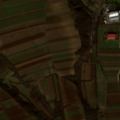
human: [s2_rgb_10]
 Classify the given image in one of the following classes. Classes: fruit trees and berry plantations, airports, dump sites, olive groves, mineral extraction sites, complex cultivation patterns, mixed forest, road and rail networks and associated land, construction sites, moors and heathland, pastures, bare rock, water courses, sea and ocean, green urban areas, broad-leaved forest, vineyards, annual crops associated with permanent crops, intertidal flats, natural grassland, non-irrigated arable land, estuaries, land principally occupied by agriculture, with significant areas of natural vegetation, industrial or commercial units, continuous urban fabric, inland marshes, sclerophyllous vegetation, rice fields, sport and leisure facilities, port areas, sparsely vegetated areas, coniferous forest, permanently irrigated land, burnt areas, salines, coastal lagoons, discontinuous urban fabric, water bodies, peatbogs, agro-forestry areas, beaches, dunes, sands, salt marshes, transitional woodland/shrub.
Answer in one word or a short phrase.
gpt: non-irrigated arable land, land principally occupied by agriculture, with significant areas of natural vegetation